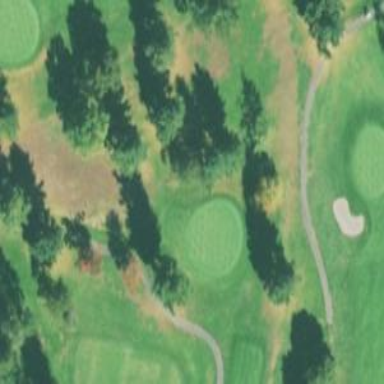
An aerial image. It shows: Golf hole.